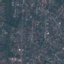
Label: Residential